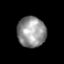
Tissue: prostate
Cell type: Fibroblasts
Senescence score: 0.7258
Nuclear area (px): 854
Mean DAPI intensity: 146.721